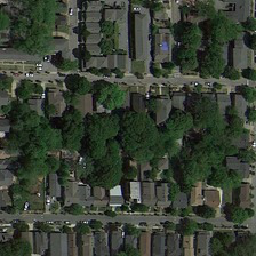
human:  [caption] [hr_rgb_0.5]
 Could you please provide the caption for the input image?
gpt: The houses here are very close, there is no space between them, and there are some plants for decoration.

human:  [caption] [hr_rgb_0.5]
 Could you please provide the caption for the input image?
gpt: The house here is so close that there are plants that work as decorations without gaps.

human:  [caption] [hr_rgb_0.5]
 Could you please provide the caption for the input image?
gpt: Many buildings and green trees are in dense residential areas.

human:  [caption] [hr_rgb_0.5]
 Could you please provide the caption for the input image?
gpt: Many buildings and green trees are in a dense residential area.

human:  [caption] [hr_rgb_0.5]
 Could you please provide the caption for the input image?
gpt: Many of the buildings are in the green area.